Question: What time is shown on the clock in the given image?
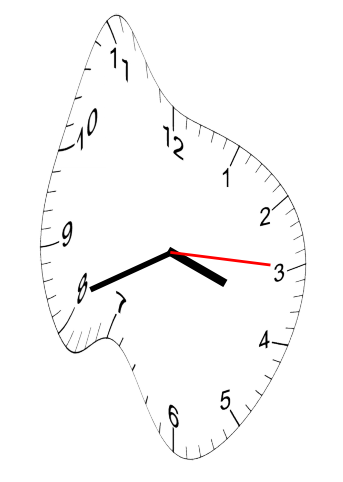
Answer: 03:41:15